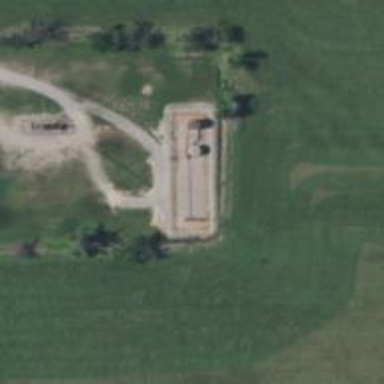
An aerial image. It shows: Storage tank with man-made structure.